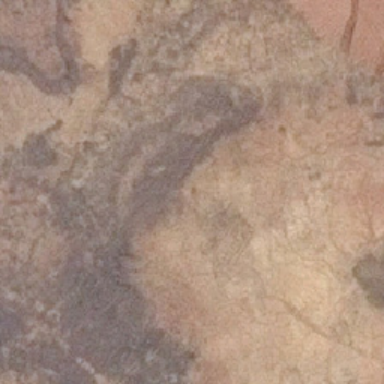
This is a huge naked country .